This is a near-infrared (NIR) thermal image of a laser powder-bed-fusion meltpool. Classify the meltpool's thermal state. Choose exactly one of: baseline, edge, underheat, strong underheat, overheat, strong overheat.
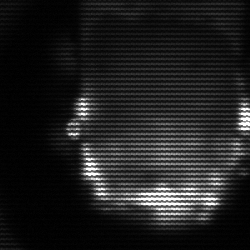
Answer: baseline